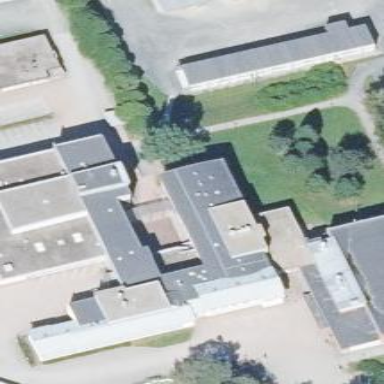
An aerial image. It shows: School building.